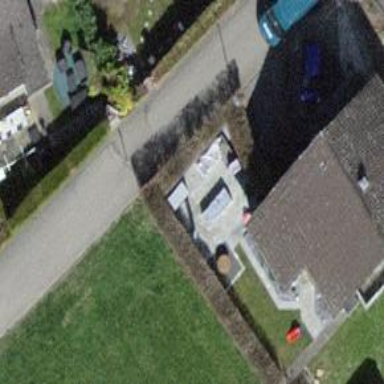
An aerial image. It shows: Bollard barrier.